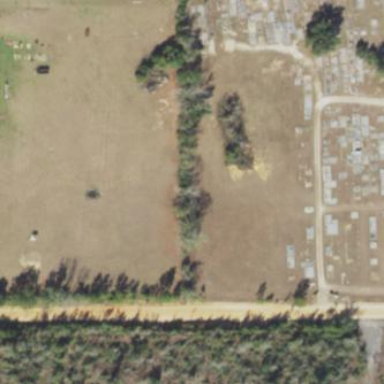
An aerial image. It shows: Cemetery.